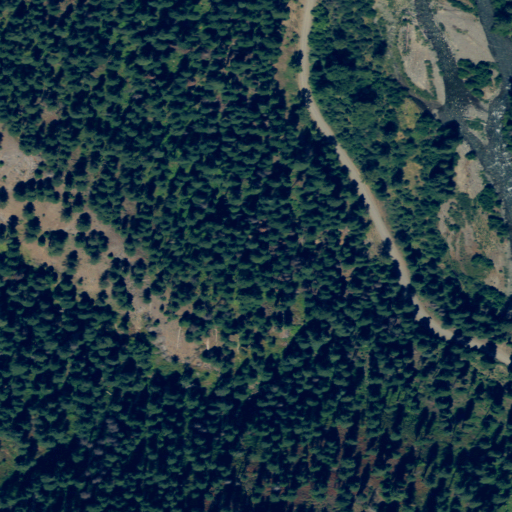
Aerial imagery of valley in Oregon named Empire Gulch containing evergreen forest, shrub, woody wetlands, and open water